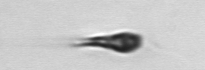
Label: Euglena